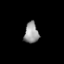
Tissue: lung
Cell type: Others
Senescence score: 0.235
Nuclear area (px): 292
Mean DAPI intensity: 152.332